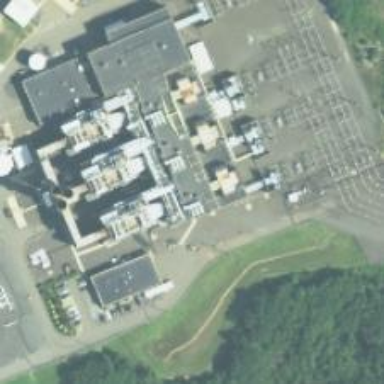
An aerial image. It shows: Gas turbine generator.